高二 · 解析几何
12. 若直线 $y=k x+1$ 与圆 $x^{2}+y^{2}+k x+m y-4=0$ 相交于 $P 、 Q$ 两点, 且 $P 、 Q$ 关于直
线 $x+y=0$ 对称, 则不等式组 $\left\{\begin{array}{l}k x-y+1 \geqslant 0 \\ k x-m y \leqslant 0 \\ y \geqslant 0\end{array}\right.$ 表示的平面区域的面积是多少?

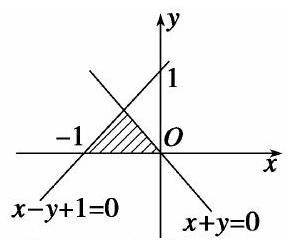
答案: $P 、 Q$ 关于直线 $x+y=0$ 对称, 故 $P Q$ 与直线 $x+y=0$ 垂直, 直线 $P Q$ 即是直线 $y=$ $k x+1$, 故 $k=1$;

又线段 $P Q$ 为圆 $x^{2}+y^{2}+k x+m y-4=0$ 的一条弦, 故该圆的圆心在线段 $P Q$ 的垂直平分线上, 即为直线 $x+y=0$, 又圆心为 $\left(-\frac{k}{2},-\frac{m}{2}\right)$,

$\therefore m=-k=-1$,

$\therefore$ 不等式组为 $\left\{\begin{array}{l}x-y+1 \geqslant 0 \\ x+y \leqslant 0 \\ y \geqslant 0\end{array}\right.$,

它表示的区域如图所示, 直线 $x-y+1=0$ 与 $x+y=0$ 的交点为 $\left(-\frac{1}{2}, \frac{1}{2}\right), \therefore S_{\triangle}=\frac{1}{2} \times 1 \times \frac{1}{2}$ $=\frac{1}{4}$. . 面积为 $\frac{1}{4}$.